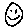
Label: smiley face